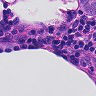
Metastatic tissue present: yes